Aerial crown-view tile of a tropical tree (Barro Colorado Island, Panama), acquired 20250317:
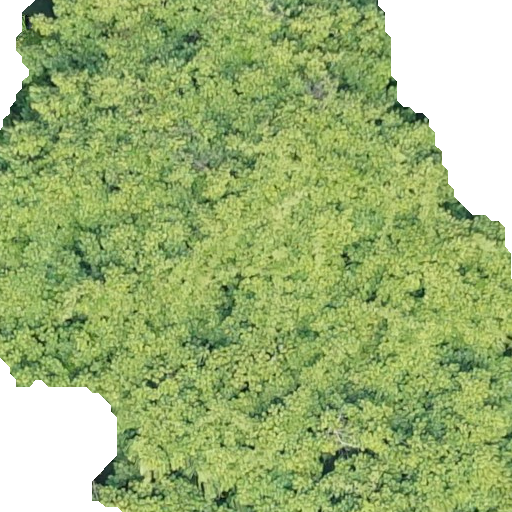
Species: Tachigali panamensis
GBIF accepted scientific name: Tachigali panamensis
Crown area: 420.607 m²